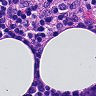
Metastatic tissue present: no